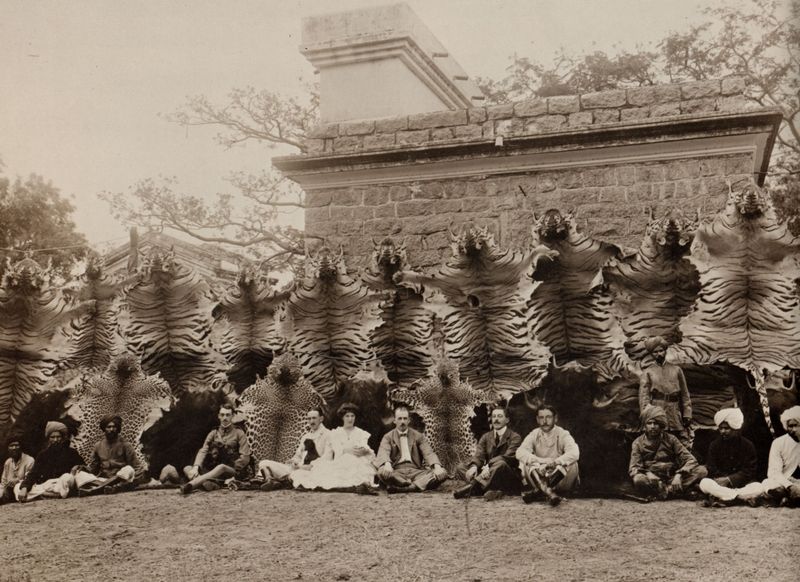
Titel: Jagdgesellschaft
Künstler: Raja Lala Deen Dayal
Schlagwörter: baum, gruppe, haut, mann, wasser, weiß, bäume, frauen, menschen, sitzen, braun, damen, frau, kleid, männer, dach, haus, rasen, tiere, gesellschaft, anzug, mensch, stein, tod, tot, gruppenporträt, porträt, strauch, boden, kind, pflanze, england, boot, turm, skulptur, fell, mauer, auto, streifen, fliege, foto, fotografie, photographie, ruine, burg, asien, schwarzweiss, jagd, photo, weiße, beute, felle, jäger, jagdgesellschaft, töten, indien, turban, sklaven, kolonialismus, kolonie, turbane, leopard, zinne, backsteine, trophäe, schneidersitz, königreich, tiger, gepard, jaguar, erlegen, inder, fremd, kolonialzeit, manner, pelze, grosswildjäger, tigerfelle, häute